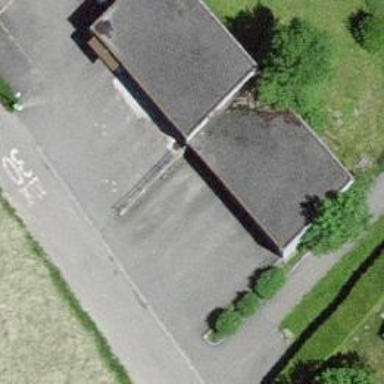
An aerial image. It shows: Garage.